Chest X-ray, PA view. Patient: 57 years old, sex M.
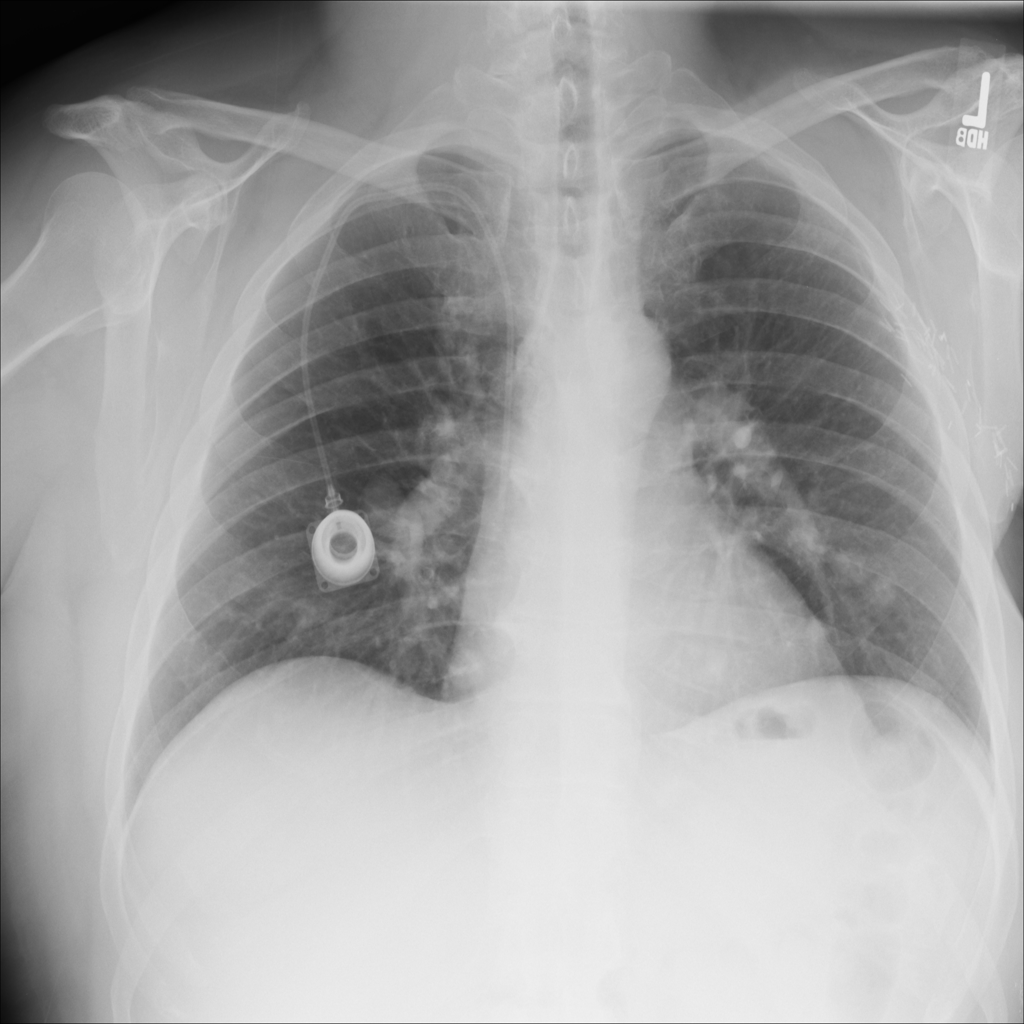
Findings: Nodule